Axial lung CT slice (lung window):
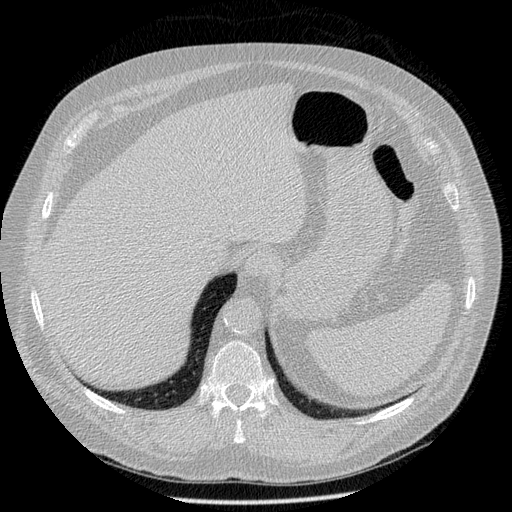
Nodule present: no